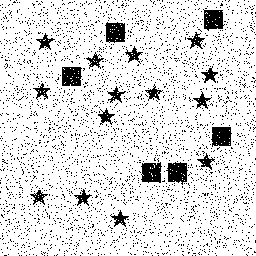
Squares: 6
Triangles: 0
Stars: 14
Total shapes: 20